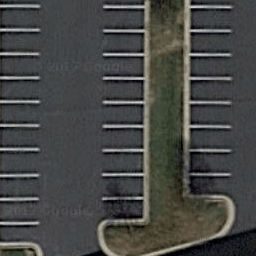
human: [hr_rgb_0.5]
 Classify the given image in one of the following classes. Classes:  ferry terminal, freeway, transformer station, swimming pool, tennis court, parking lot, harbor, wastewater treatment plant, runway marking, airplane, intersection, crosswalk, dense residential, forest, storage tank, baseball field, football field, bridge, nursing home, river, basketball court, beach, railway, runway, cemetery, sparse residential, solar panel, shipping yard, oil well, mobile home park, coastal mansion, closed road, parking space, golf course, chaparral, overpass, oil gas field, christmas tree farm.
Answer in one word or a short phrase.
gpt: parking space